Question: I am sure many of you have already checked on today's (2011-02-08) <URL>:
- How it hid our mouse cursor when you hold on the handle, I know it's 'cursor:none' in CSS but I still saw this CSS for the handle:'''
#verne-drag {
background: url("logos/2011/verne-hp.png") no-repeat scroll 1000px 1000px transparent;
cursor: pointer;/*here its pointer not none*/
height: 150px;
left: 565px;
position: absolute;
top: 15px;
width: 150px;
z-index: 700;
}
'''
- How it allowed dragging of handle so and swapping between 9 images according to position at the same time.- Shed some light on its Javascript (I didn't find one in firebug...only that usual script for search, and this little code which just calculates mod (what about possible code other tasks)'''
google.doodle.mod = function (a, n) {return a % n;};
2 /* !eval(new String("google.doodle.mod = function(a,n);)) */
'''
So simply point me out how its implemented (I have mentioned 3 but include other points which might not be that obvious).
---
Image Resources for reference:

Link to other 3 images (They were so long that was not feasible to show here)
<URL>
<URL>
<URL>
<URL>
---
<URL> the Javascript Code, CSS and HTML to show us how Doodle was implemented.
Here is the link for you all to check it out:
<URL> <-- Latest Revision
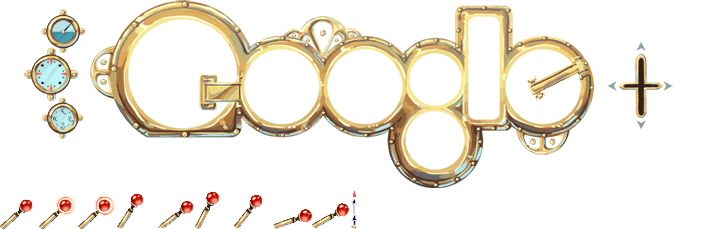
Answer: This is the best I could do with making all of their code readable:
<URL>